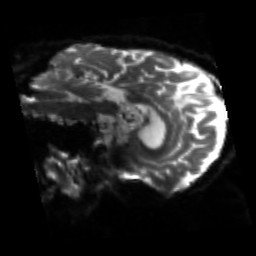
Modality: sbref
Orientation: sagittal
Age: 74
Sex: male
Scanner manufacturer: siemens
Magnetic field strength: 3 T
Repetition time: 4.71 s
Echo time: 0.0906 s